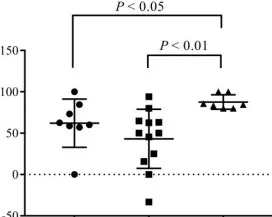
Analysis of the influences of different types of disc herniation on estimated pain/functional outcomes after IDB treatment. The mean 6-month improvements of. VAS.
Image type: pathology (fish)